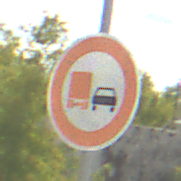
Verkehrszeichen: UeberholverbotKraftfahrzeuge
Umgebung: Outdoor, Suburban
Tageszeit: Midday
Wetter: PartlyCloudy
Licht: Natural
Jahreszeit: Summer
Kontrast: HighContrast